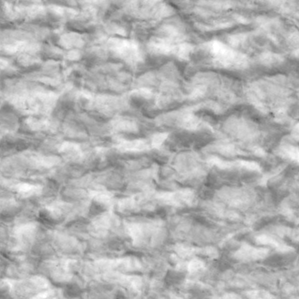
Label: non_frost